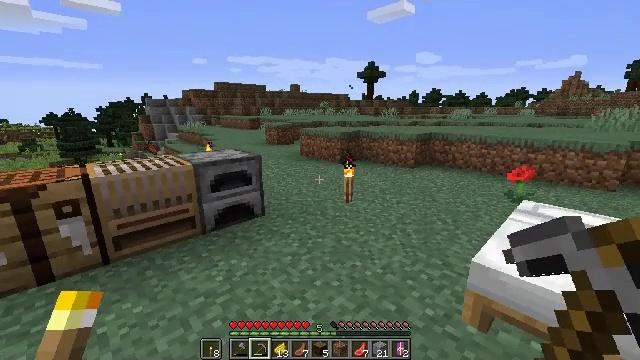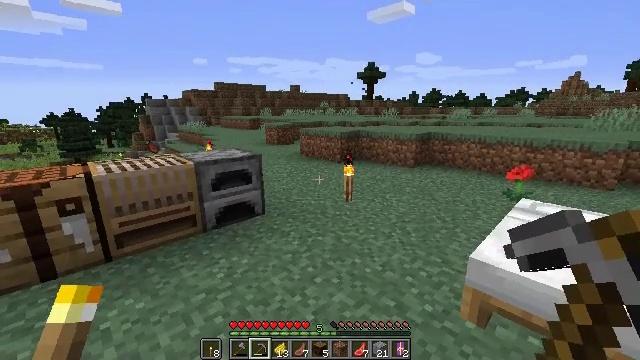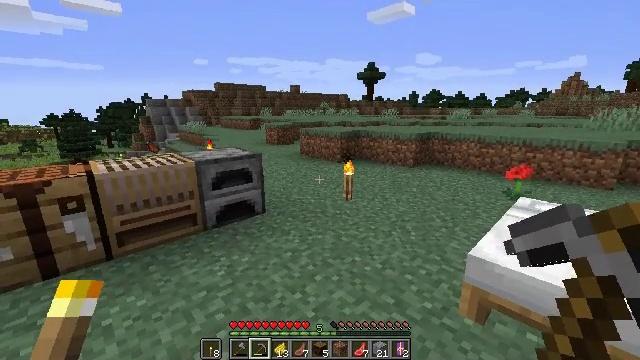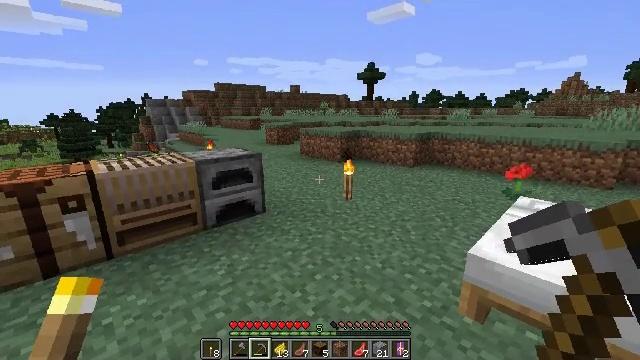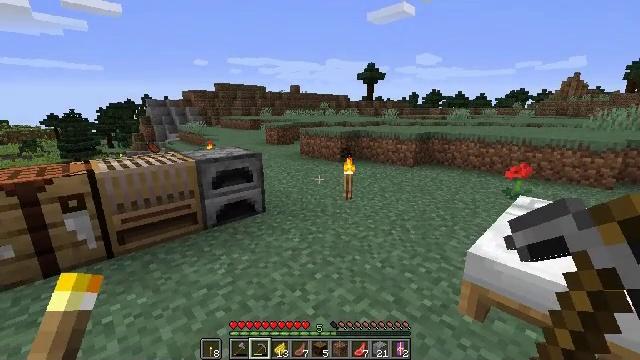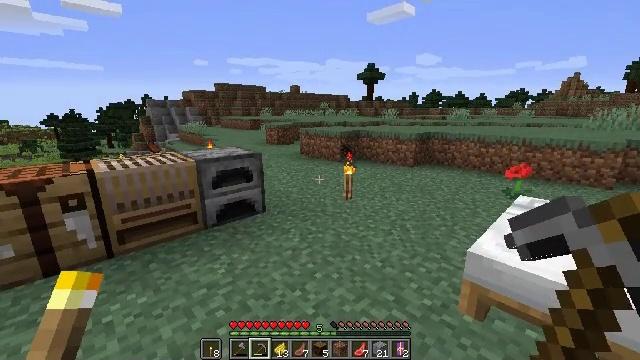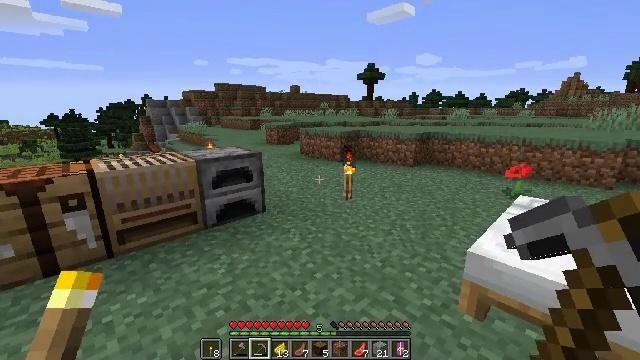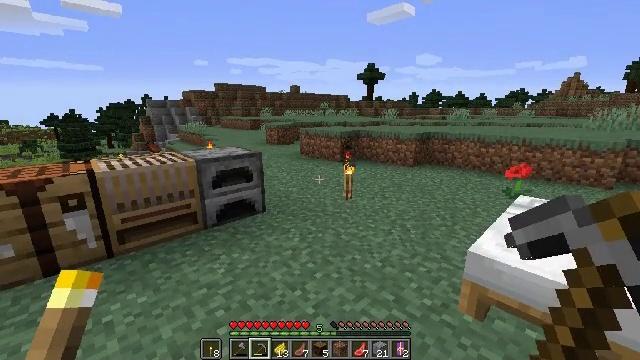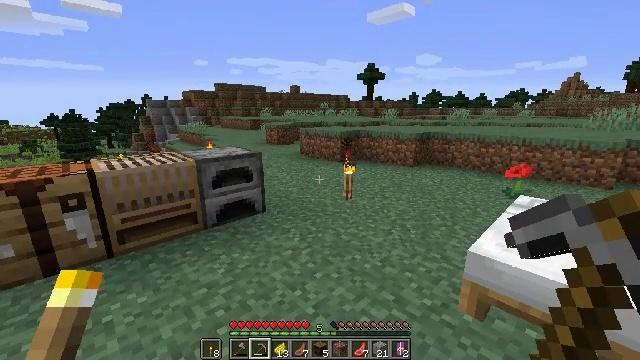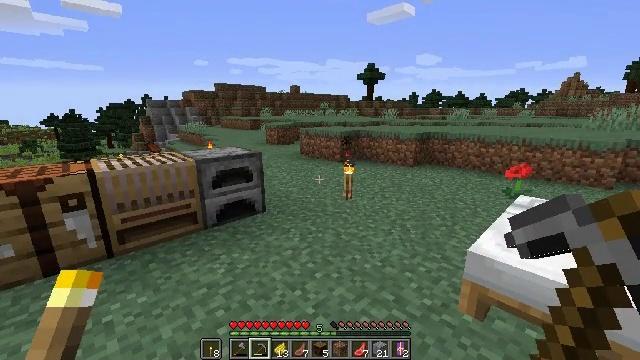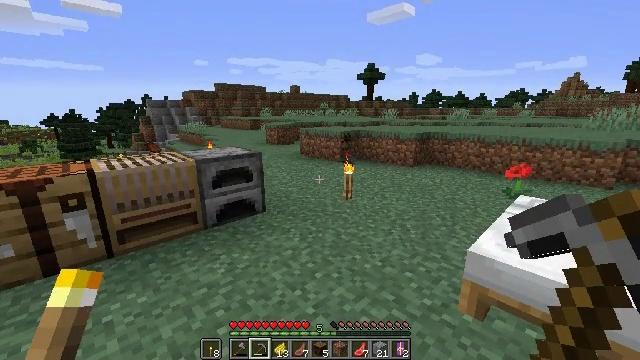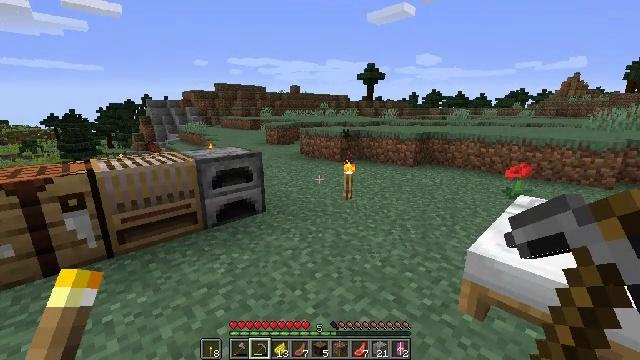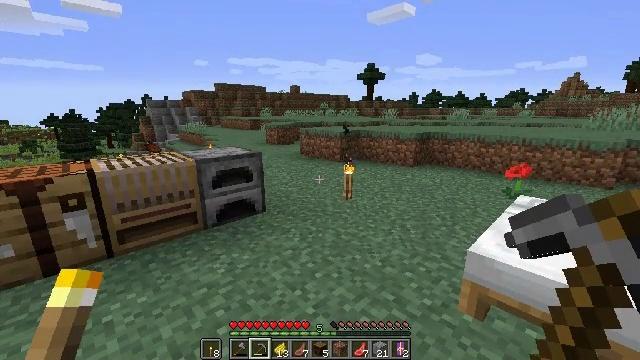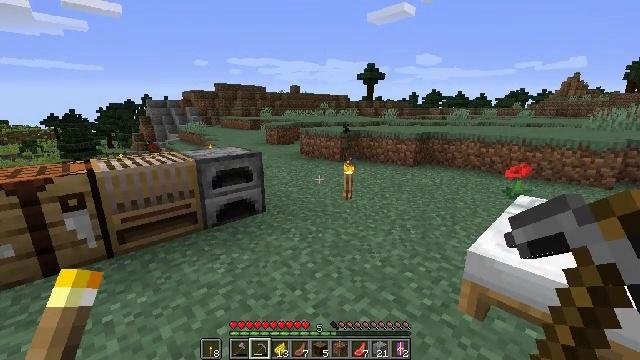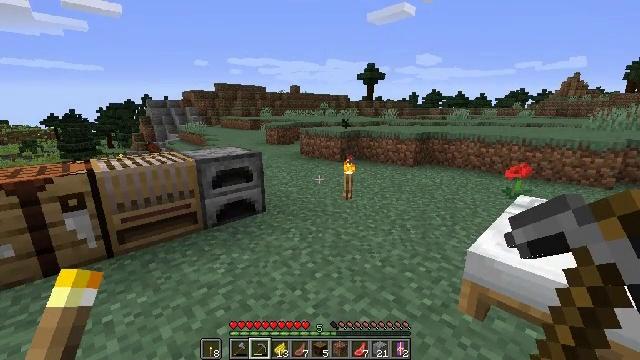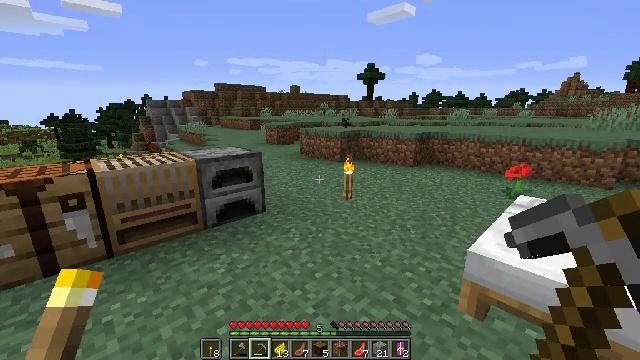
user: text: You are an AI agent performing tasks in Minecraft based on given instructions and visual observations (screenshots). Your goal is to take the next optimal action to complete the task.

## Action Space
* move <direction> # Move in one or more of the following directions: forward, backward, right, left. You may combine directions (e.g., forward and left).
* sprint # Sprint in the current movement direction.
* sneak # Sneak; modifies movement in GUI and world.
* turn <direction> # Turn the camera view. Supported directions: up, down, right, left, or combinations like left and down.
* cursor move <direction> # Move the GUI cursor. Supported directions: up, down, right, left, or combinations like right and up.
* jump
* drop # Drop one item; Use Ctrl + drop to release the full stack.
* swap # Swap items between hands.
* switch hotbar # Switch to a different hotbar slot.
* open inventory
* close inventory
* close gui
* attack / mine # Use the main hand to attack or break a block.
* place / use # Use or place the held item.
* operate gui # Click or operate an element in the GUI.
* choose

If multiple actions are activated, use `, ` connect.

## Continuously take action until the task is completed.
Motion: motion action
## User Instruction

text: Convert diorite into polished diorite in the crafting menu.
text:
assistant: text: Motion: no_op
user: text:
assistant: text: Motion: no_op
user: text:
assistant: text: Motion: no_op
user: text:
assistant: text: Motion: no_op
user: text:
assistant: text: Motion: no_op
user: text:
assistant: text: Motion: no_op
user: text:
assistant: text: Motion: no_op
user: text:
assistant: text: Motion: no_op
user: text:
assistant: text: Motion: no_op
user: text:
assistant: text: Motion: no_op
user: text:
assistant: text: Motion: no_op
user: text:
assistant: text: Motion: no_op
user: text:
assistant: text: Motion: no_op
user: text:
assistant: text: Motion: no_op
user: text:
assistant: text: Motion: no_op
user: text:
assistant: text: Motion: no_op
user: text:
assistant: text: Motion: no_op
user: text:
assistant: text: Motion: no_op
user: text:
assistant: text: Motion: no_op
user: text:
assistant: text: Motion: no_op
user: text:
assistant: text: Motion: no_op
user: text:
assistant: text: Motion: no_op
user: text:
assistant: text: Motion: no_op
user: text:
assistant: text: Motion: no_op
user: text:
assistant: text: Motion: move forward
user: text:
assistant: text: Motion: move forward
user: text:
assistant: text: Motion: move forward
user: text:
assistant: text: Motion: move forward
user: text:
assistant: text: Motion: move forward
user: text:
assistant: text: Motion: move forward, turn left and down